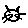
Label: cat